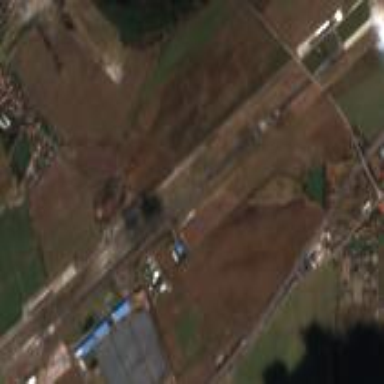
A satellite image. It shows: Asphalt runway at the airport.